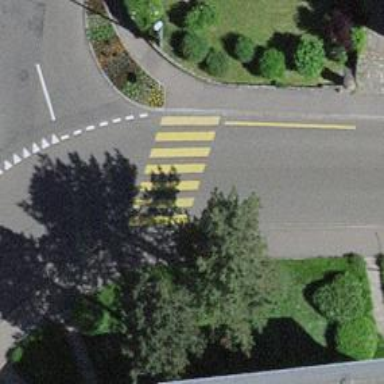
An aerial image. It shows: Marked road crossing with visible crossing markings.